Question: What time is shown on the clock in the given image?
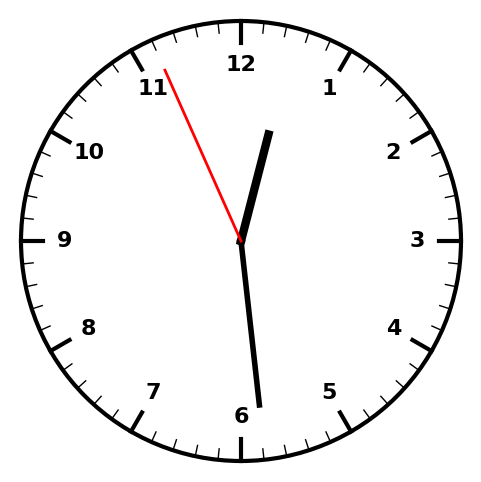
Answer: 12:28:56